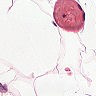
Metastatic tissue present: no